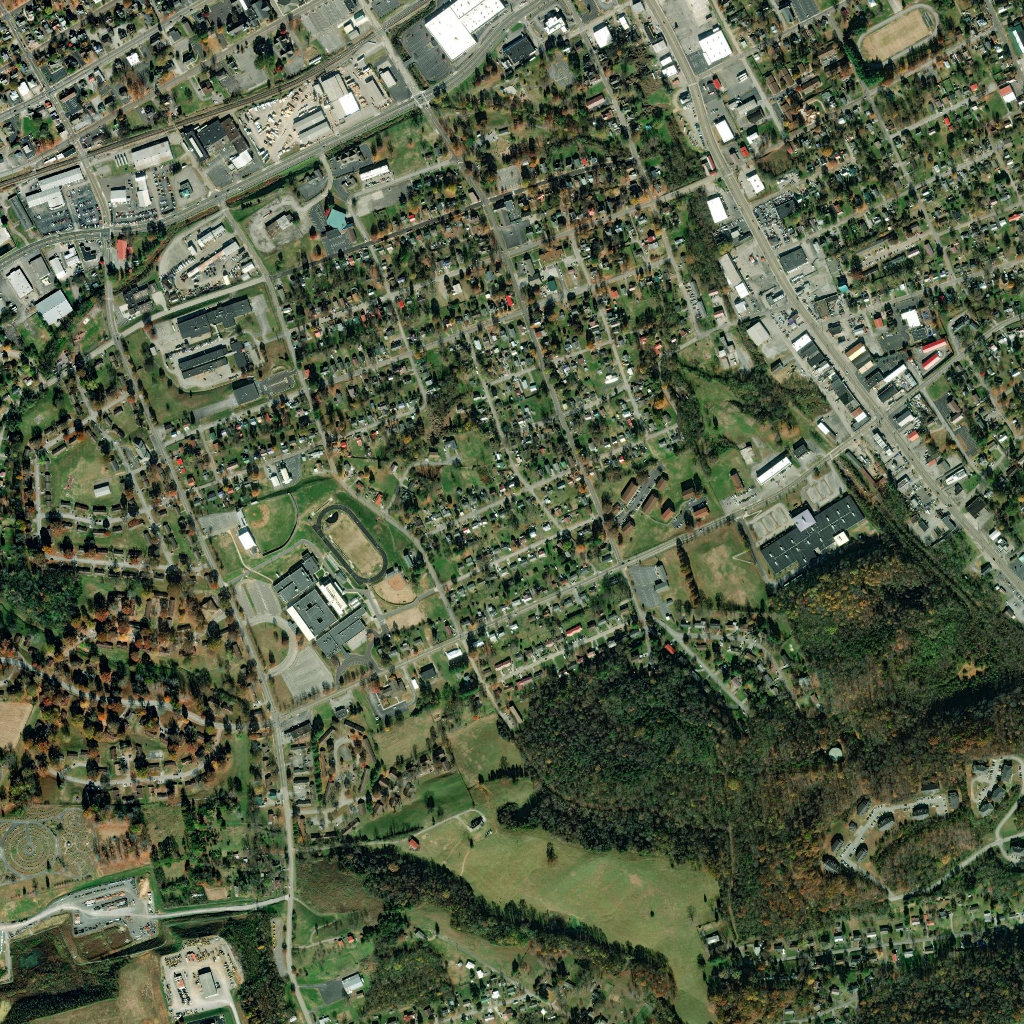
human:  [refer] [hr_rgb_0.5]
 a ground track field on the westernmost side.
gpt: <box>[[30, 48, 38, 57, 0]]</box>